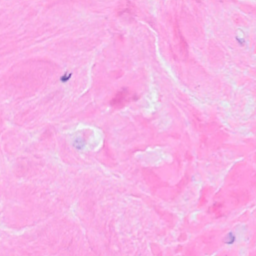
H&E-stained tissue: Breast